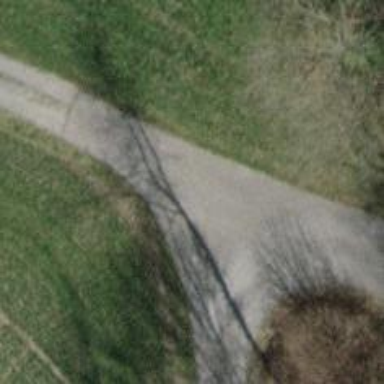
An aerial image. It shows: Gravel track with grade 2 tracktype.